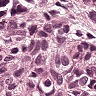
Metastatic tissue present: yes